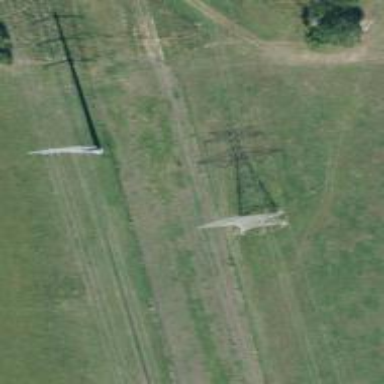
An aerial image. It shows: Power tower.